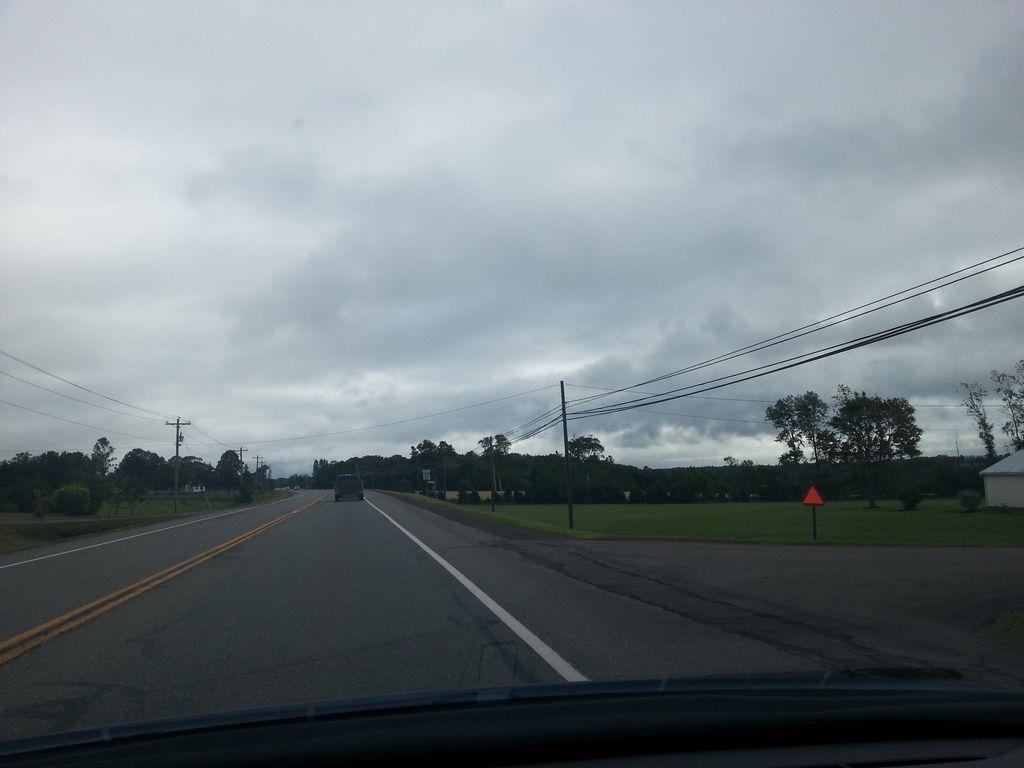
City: charlottetown